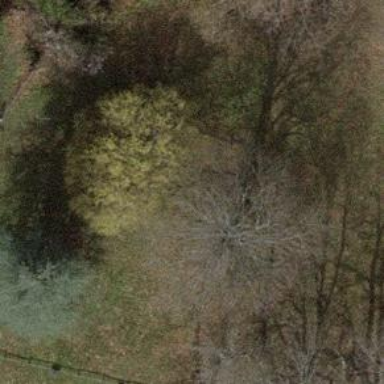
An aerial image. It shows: Evergreen needle-leaved tree.